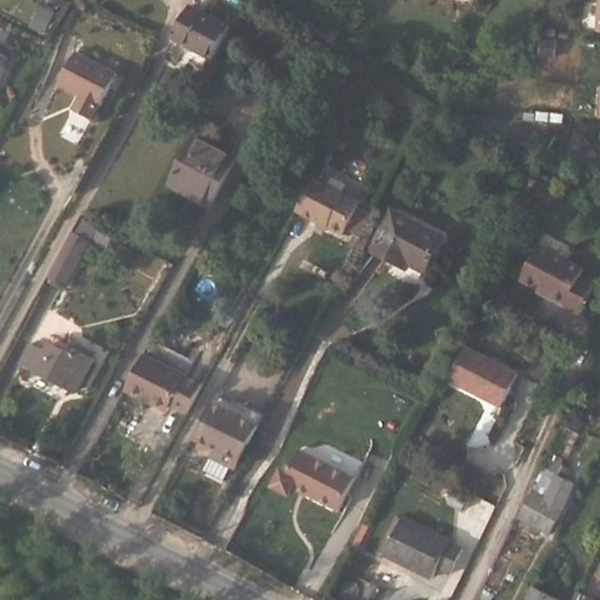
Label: MediumResidential